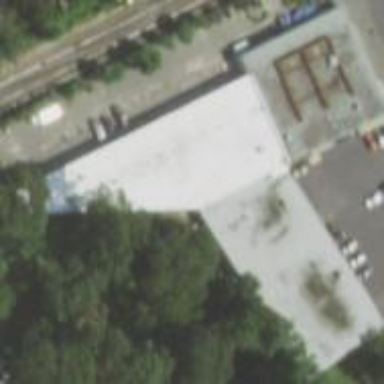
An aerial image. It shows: Commercial building.